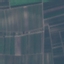
Label: PermanentCrop